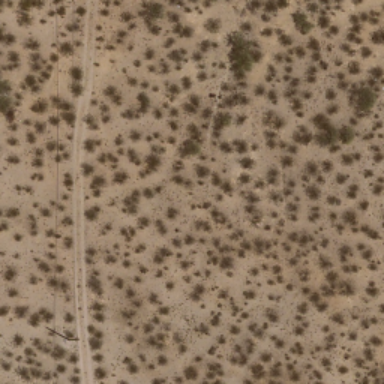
This is a chaparral .